Field crop: maize
Growth stage: 2
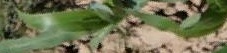
Species: maize